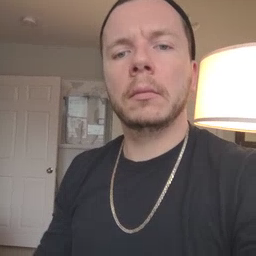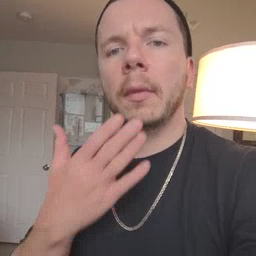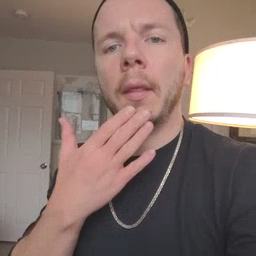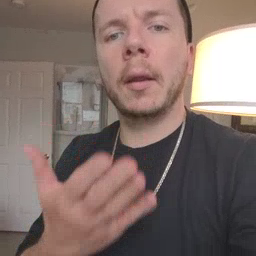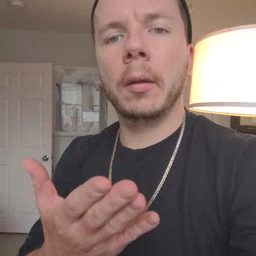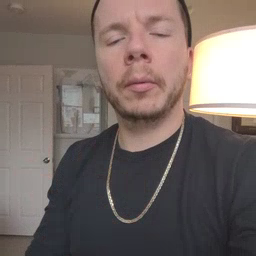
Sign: thankyou